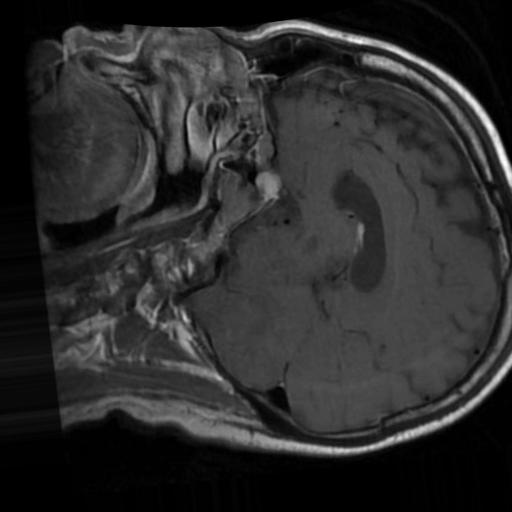
Label: brain_tumor